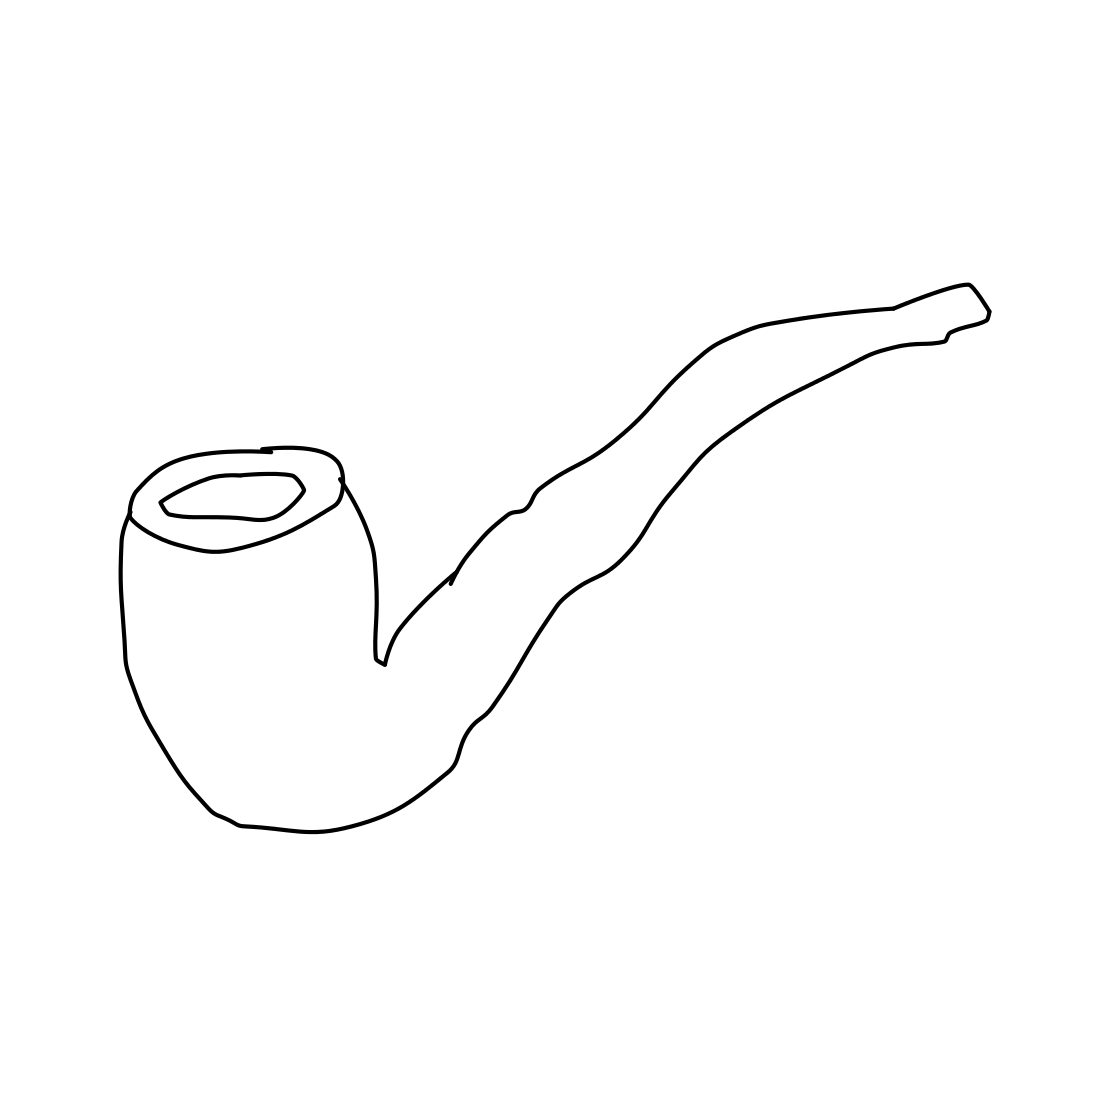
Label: pipe (for smoking)